Question: I've modeled a UML class Diagram like this

I want to translate this association to Django. I have the following:
'''
class Crypto(models.Model):
cryptoName = models.CharField(max_length=64, primary_key=True)
class Worker(models.Model):
name = models.CharField(max_length=64)
lastname = models.CharField(max_length=64)
email = models.EmailField(max_length=128, primary_key=True)
tlf = models.CharField(max_length=20)
cryptos = models.ManyToManyField(Crypto)
class Operation(models.Model):
refNum = models.IntegerField()
datetime = models.DateTimeField()
amount = models.FloatField()
amountCrypto = models.FloatField()
'''
I'm stuck at trying to represent the ternary association. Django has the 'through' attr for 'ManyToManyField' but, as you can see, the association is not m2m in any way, but mostly one-to-many. So how is the best way to represent this ternary association with Django models?
---
Edit: There will be cryptocurrencies registered in the database and what workers can do is enable using as many as they want (or disable, if it's the case).
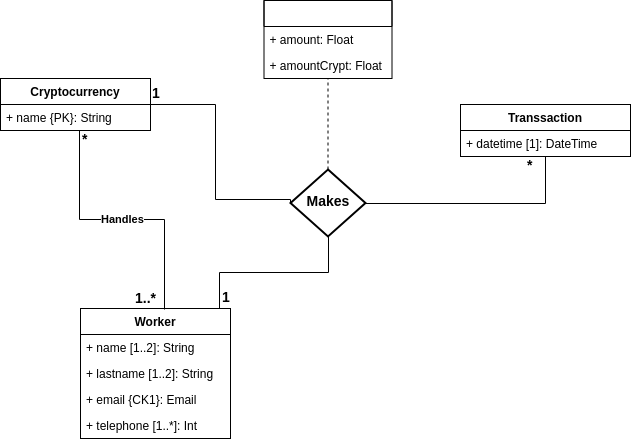
Answer: If you want a worker has many cryptocurrencies. Then there are two use cases that will define what you must be using 'ManyToManyField' or 'ForeignKey'.
# If cryptocurrency objects for all users are always different from one another.
> For example, If the user is registering themselves and can create
there own cryptocurrencies which are always different than already available
currencies.
You must add a in your 'Crypto' model instead of using inside 'Worker' model.
'''
class Crypto(models.Model):
cryptoName = models.CharField(max_length=64, primary_key=True)
worker = models.ForeignKey(Worker, related_name='cryptos')
def __str__(self):
return self.cryptoName
'''
In that way, you can have many cryptos related to a worker and you can access cryptos of a worker using the 'related_name' mentioned in the field
'''
worker = Worker.objects.first()
worker.cryptos
# output: <QuerySet [<Crypto: IOT>, <Crypto: BTC>, ...]>
'''
---
# If the user can choose from already available cryptocurrencies while Registering
> That means multiple users are linking with the same object of crypto
and a user can choose as many currencies.
You must use 'ManyToManyField' as you are using now.
And you can simply access those currencies objects of a worker using
'''
worker.cryptos
# output: <QuerySet [<Crypto: IOT>, <Crypto: BTC>, ...]>
'''
For linking a cryptocurrency to a worker you can use <URL>
'''
crypto = Crypto.objects.get(cryptoName='BTC')
worker.cryptos.add(crypto)
'''
When you create Relation, then behind the scene a table is created which keep the references of both models, But if you want to create your own middle table you have to use 'through' keyword while defining
'''
class Worker(models.Model):
...
# rest of the fields
cryptos = models.ManyToManyField(Crypto, through='Operation', related_name='workers')
'''
and add the foreign key of both models manually to 'Operation' model.
'''
class Operation(models.Model):
...
# rest of fields
worker = models.ForeignKey(Worker, related_name='operation')
crypto = models.ForeignKey(Crypto, related_name='operation')
'''
> Check out the <URL> for more info on how to use it.